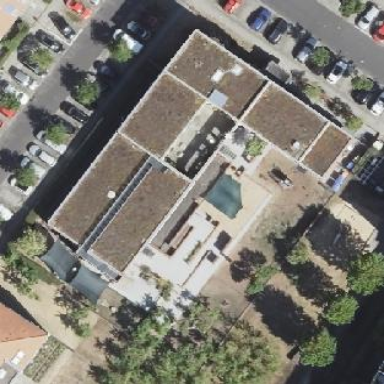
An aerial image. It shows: Kindergarten.